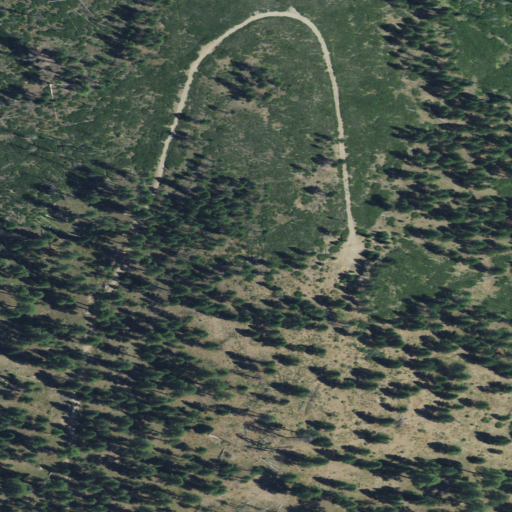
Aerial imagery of mountain in Oregon named Donnelly Butte containing shrub, evergreen forest, and grassland